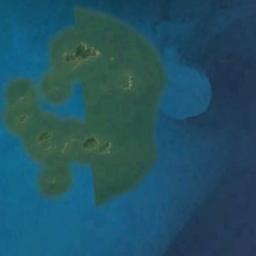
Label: island